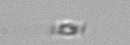
Label: Bacillariophyceae_morphotype1